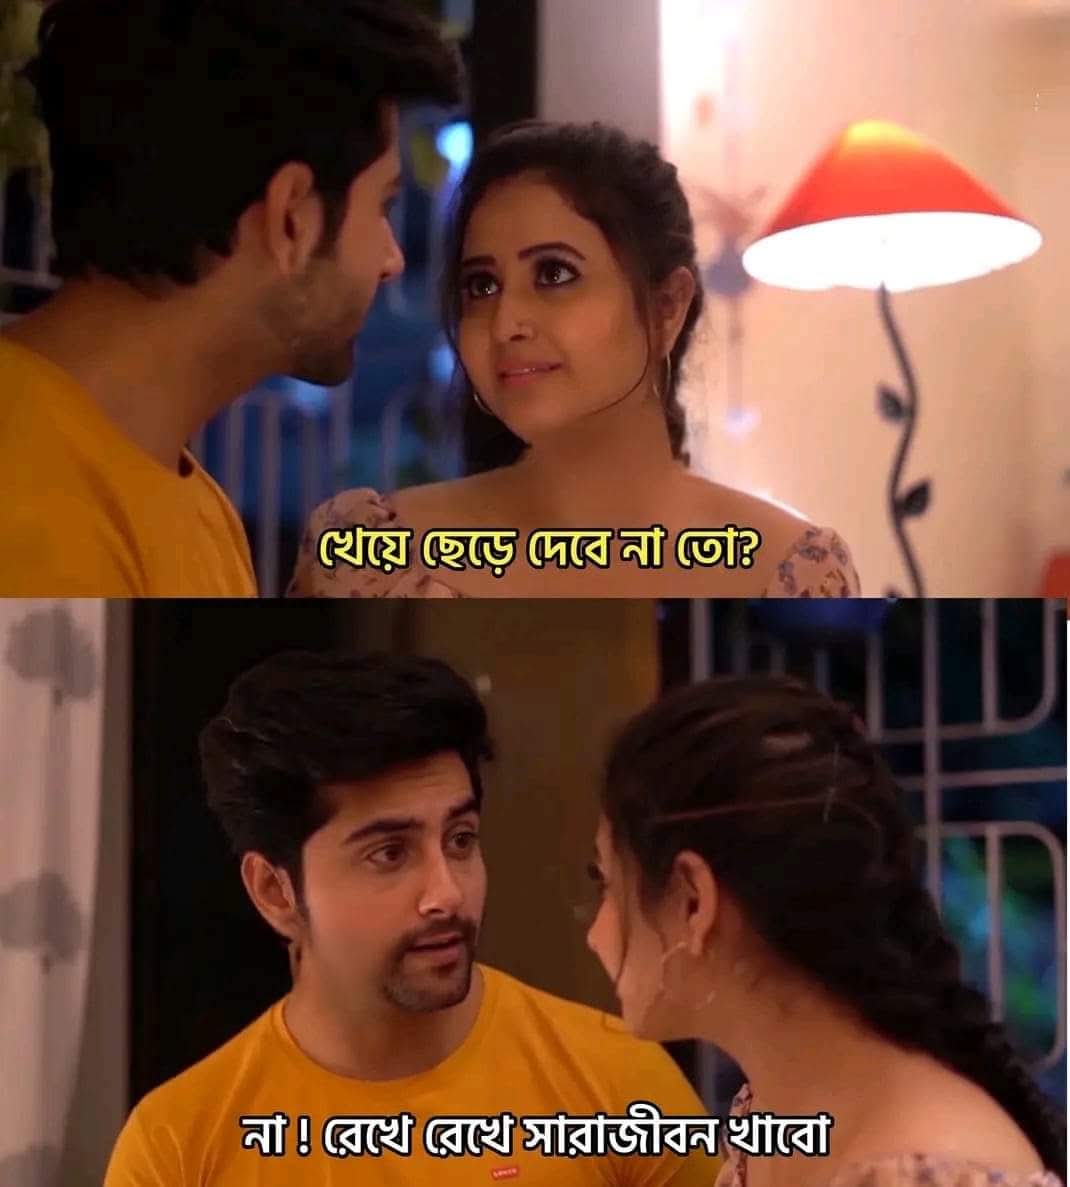
Text: খেয়ে ছেড়ে দেবে না তো?
না! রেখে রেখে সারাজীবন খাবো
Label: Non Hate